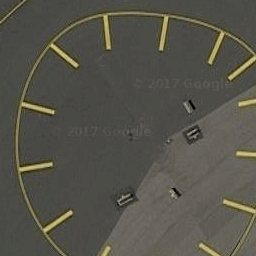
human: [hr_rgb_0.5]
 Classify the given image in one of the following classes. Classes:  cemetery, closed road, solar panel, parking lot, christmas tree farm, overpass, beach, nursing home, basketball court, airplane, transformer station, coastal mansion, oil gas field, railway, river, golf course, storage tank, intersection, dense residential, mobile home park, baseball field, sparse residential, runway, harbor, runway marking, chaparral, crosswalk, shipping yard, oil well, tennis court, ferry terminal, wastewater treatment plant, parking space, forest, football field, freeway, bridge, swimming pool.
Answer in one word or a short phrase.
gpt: runway marking